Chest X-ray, AP view. Patient: 65 years old, sex F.
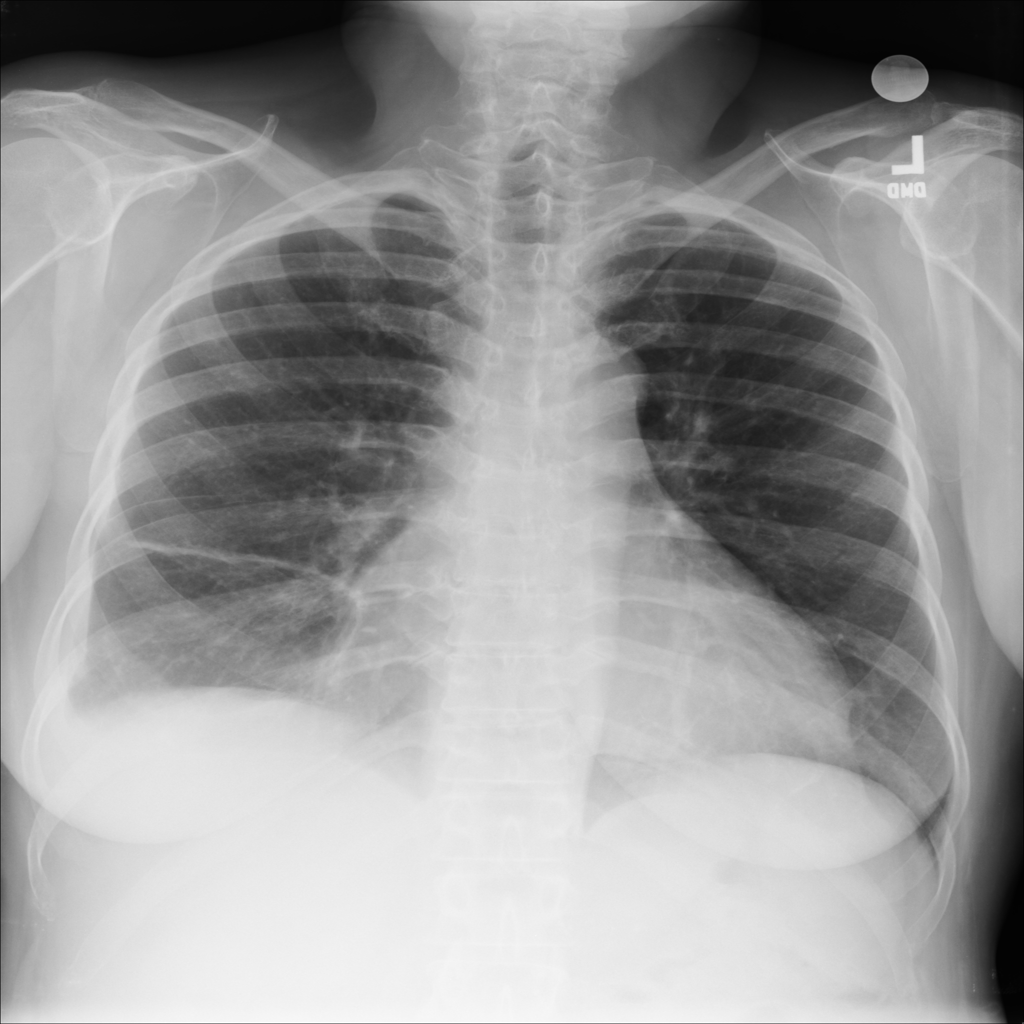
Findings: Atelectasis, Cardiomegaly